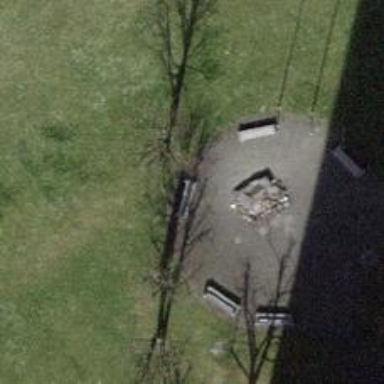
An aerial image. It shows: Bench for seating.